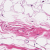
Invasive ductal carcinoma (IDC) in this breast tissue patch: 0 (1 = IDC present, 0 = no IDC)